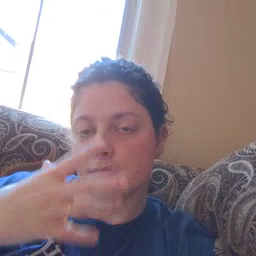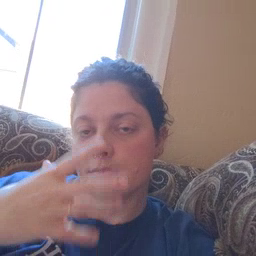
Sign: toothbrush